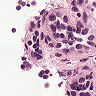
Metastatic tissue present: no